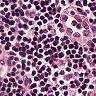
Metastatic tissue present: no